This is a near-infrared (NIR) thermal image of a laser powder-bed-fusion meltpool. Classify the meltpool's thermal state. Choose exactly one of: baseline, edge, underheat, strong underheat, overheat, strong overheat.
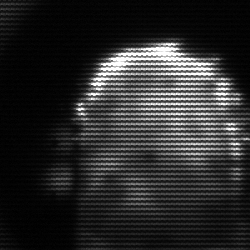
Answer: baseline